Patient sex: F
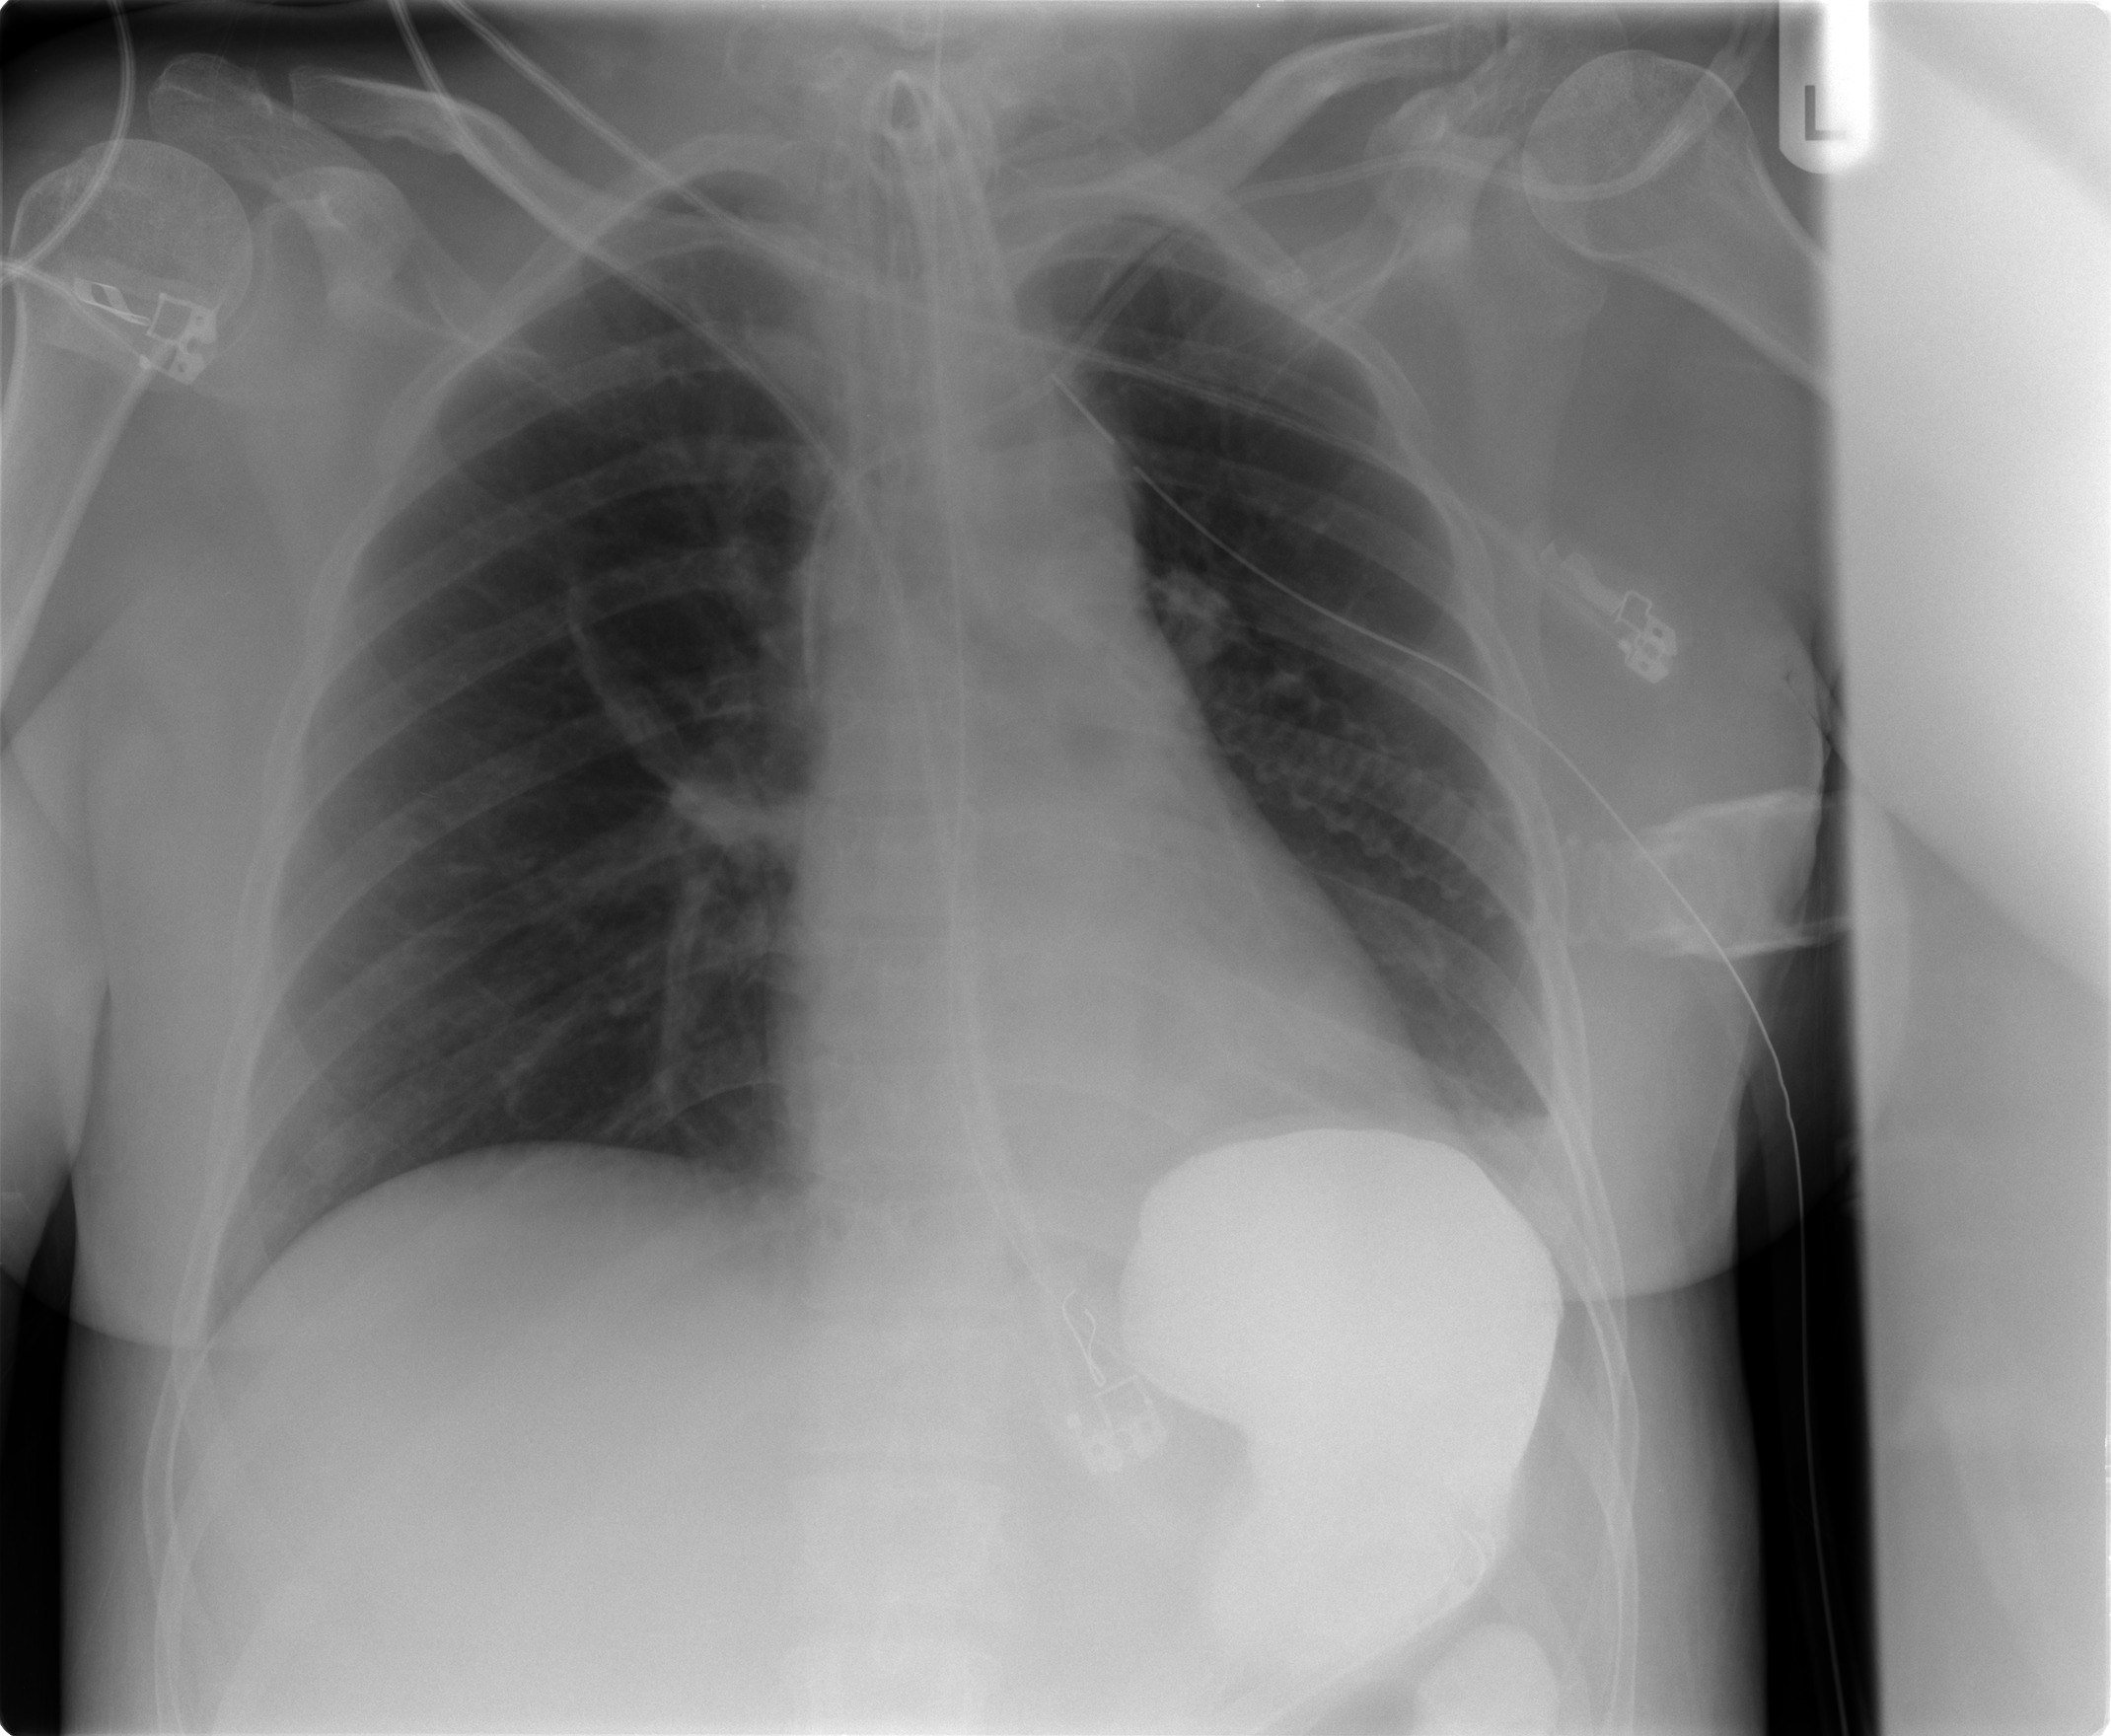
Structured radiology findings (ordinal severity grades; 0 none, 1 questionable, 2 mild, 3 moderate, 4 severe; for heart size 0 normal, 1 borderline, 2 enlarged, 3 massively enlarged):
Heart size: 0
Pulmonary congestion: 0
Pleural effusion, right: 0
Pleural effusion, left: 0
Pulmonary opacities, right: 0
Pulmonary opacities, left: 1
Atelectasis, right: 2
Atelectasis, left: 2